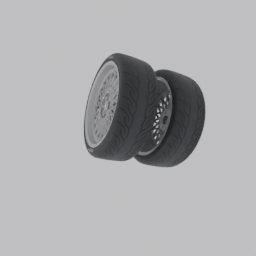
Label: mechanical